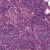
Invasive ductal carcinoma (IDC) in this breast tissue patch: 1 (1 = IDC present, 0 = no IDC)